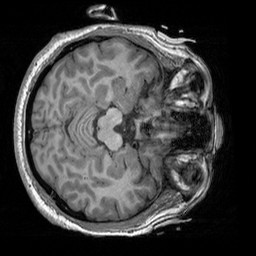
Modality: T1w
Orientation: axial
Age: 45
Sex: male
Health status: healthy
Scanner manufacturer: siemens
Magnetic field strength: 3 T
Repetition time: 2.3 s
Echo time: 0.00303 s